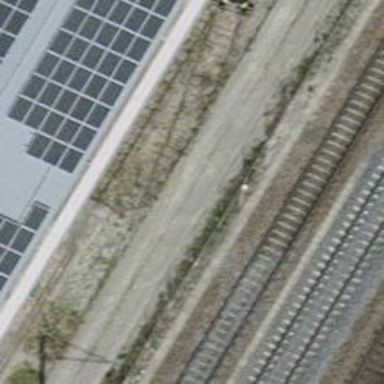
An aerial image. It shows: Abandoned railway spur.